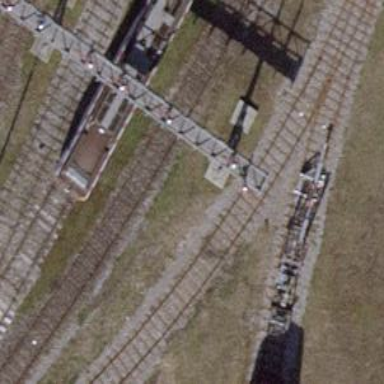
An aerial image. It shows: Railway signal.